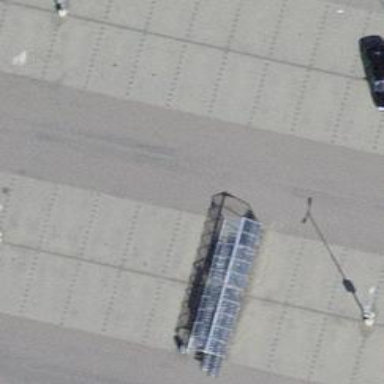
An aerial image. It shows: Asphalt parking aisle along service road.